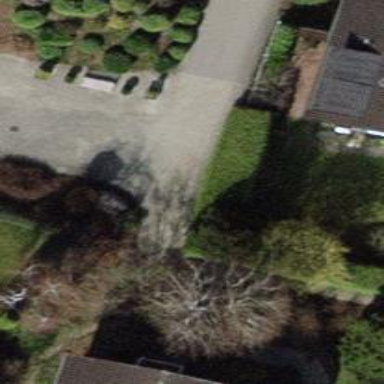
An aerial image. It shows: Hedge acting as barrier.